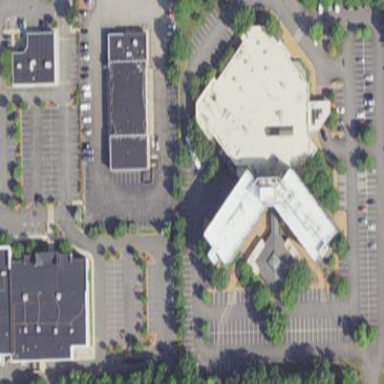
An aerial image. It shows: Hotel building.